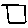
Label: square